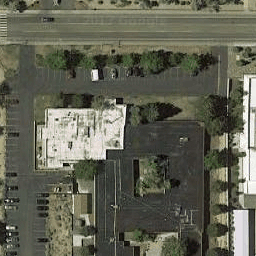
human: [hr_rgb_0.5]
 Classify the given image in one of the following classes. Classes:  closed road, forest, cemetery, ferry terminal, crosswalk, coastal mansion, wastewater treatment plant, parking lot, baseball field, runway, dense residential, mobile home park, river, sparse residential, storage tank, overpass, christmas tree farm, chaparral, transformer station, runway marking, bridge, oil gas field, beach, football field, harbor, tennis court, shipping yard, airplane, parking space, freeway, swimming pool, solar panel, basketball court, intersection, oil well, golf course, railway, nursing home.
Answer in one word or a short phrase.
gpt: nursing home